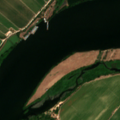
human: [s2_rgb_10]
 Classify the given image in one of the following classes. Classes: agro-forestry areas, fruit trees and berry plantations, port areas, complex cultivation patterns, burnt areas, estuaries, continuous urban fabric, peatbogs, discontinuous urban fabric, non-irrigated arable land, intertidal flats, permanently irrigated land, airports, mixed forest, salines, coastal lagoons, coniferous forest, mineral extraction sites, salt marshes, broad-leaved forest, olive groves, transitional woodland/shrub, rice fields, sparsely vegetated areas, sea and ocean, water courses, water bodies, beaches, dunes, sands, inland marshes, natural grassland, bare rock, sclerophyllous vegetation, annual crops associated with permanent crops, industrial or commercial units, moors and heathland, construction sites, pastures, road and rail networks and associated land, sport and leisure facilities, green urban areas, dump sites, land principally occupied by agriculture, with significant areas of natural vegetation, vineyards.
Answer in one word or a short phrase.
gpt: permanently irrigated land, pastures, complex cultivation patterns, inland marshes, water courses